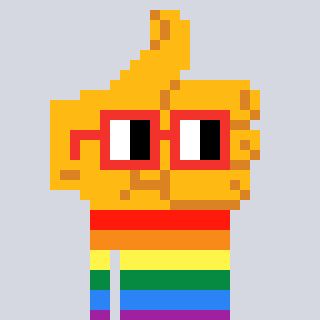
a pixel art character with square red glasses, a thumbsup-shaped head and a bege-colored body on a cool background